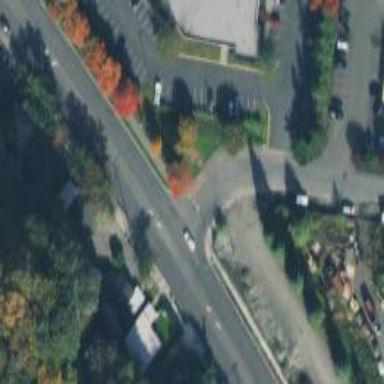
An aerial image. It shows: Secondary road with asphalt surface.